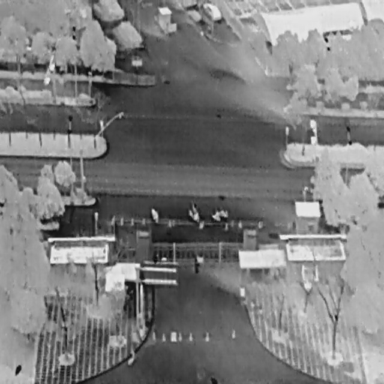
There is a Person in the infrared image.